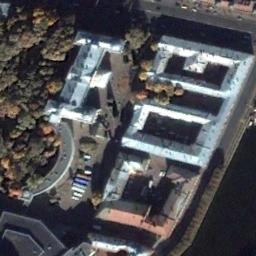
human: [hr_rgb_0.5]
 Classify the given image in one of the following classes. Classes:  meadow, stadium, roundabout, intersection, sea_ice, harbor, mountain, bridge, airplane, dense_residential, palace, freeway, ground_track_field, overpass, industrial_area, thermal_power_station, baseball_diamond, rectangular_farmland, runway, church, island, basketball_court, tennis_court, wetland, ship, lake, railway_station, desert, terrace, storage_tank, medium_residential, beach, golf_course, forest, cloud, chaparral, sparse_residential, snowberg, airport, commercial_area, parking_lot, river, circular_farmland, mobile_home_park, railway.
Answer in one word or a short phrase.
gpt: palace